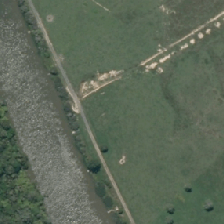
Land cover: high_producing_grassland